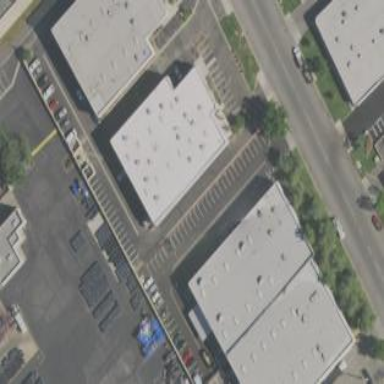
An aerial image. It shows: Warehouse.